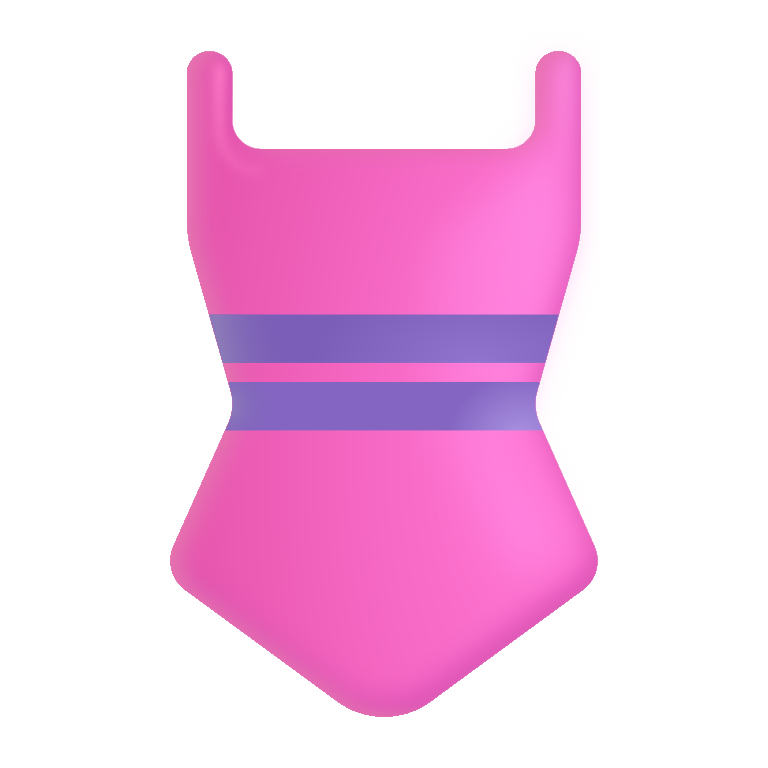
one piece swimsuit color